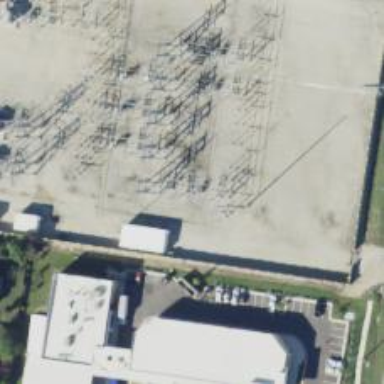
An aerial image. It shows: Switch used for power control.